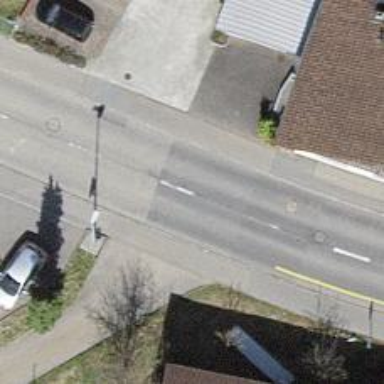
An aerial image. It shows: Tertiary road with separate sidewalks on both sides.